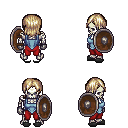
a pixel art fantasy rpg character, male body template, skeleton, blue vest, red pants, white blonde long bangs hairstyle, metal gloves, gray slippers, shield, four views (front, back, left, right), 2x2 character sprite sheet, small pixel art, hard edges, no anti-aliasing